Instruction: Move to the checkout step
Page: cart
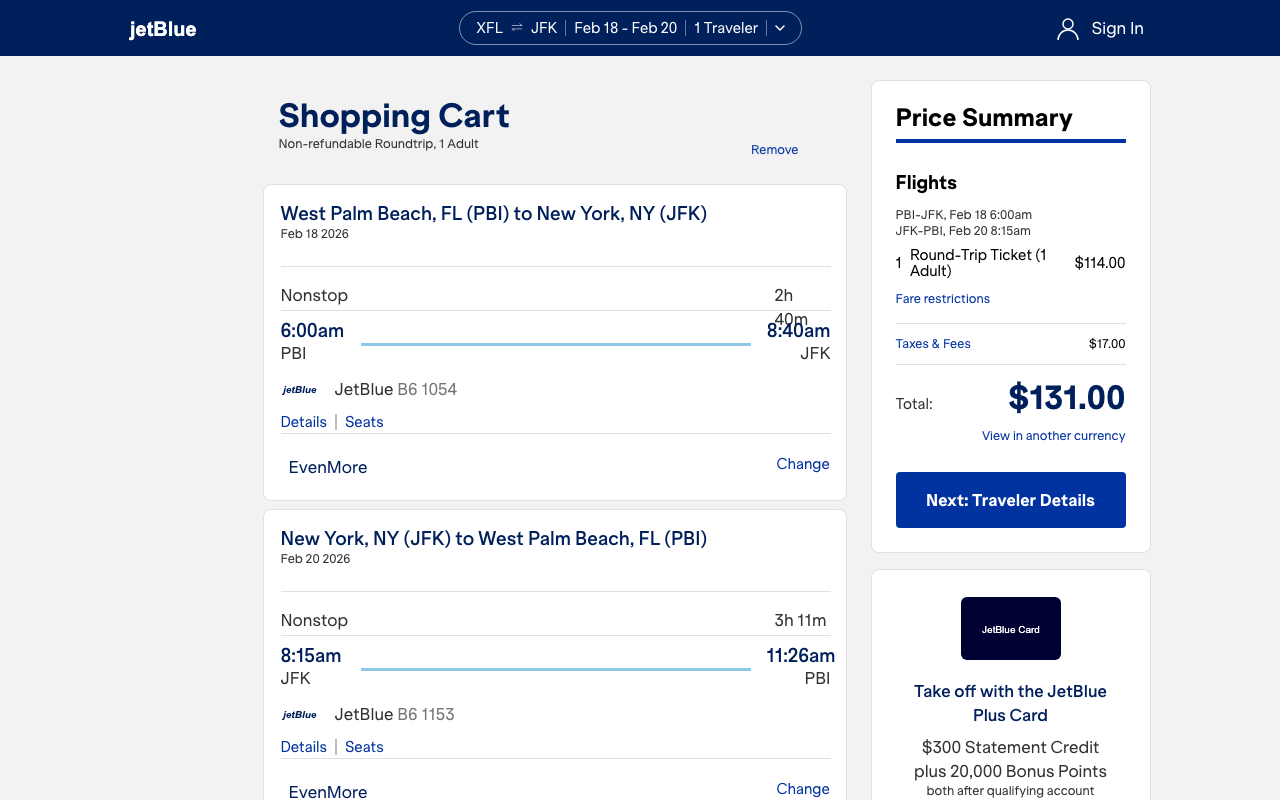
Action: click